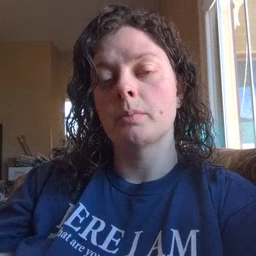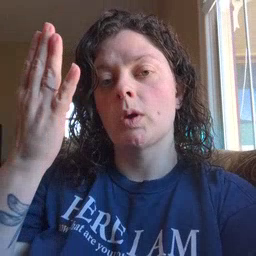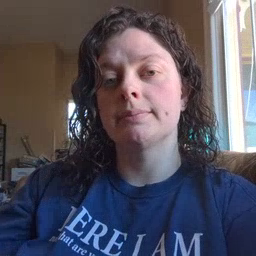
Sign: morning